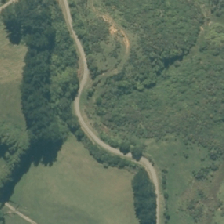
Land cover: grose_broom